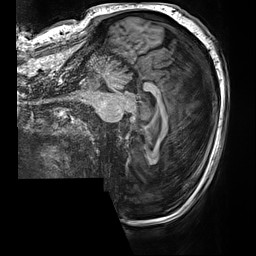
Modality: T1w
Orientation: sagittal
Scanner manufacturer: siemens
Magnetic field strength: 3 T
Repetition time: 2.5 s
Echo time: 0.00299 s